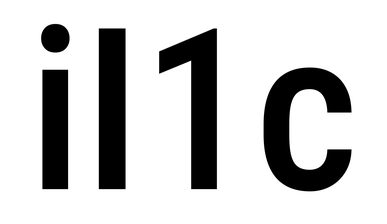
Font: Roboto_Condensed_Medium